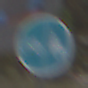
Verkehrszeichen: GetrennterRadUndGehwegRadwegLinks
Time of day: MorningAfternoon
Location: Outdoor (Urban)
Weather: PartlyCloudy
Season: NotSpecified
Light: Natural